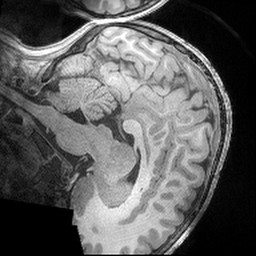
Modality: T1w
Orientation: sagittal
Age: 5
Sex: male
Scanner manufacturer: siemens
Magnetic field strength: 3 T
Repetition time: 2.53 s
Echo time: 0.00164 s